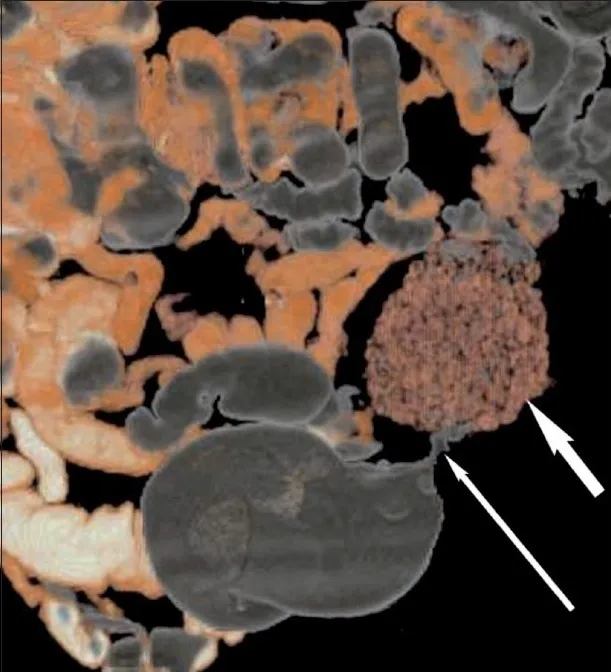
Volume-rendered CT scan showing the colonic seed bezoar (thick arrow) proximal to the sigmoid stricture (thin arrow).
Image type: radiology (ct)